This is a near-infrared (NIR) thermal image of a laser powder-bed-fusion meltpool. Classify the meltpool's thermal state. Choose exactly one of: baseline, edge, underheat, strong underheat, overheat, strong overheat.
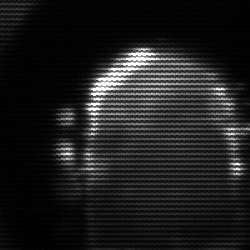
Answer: baseline